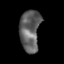
Tissue: skin
Cell type: Epithelial cells
Senescence score: 0.286
Nuclear area (px): 824
Mean DAPI intensity: 97.055